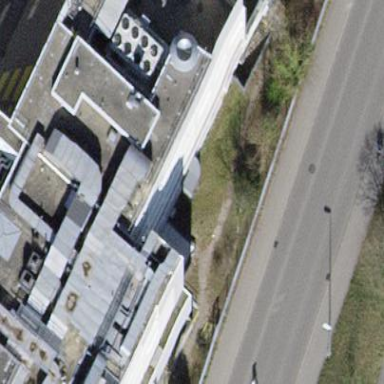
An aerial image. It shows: Commercial building.